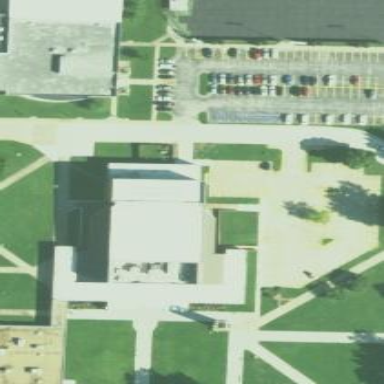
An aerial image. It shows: University building.